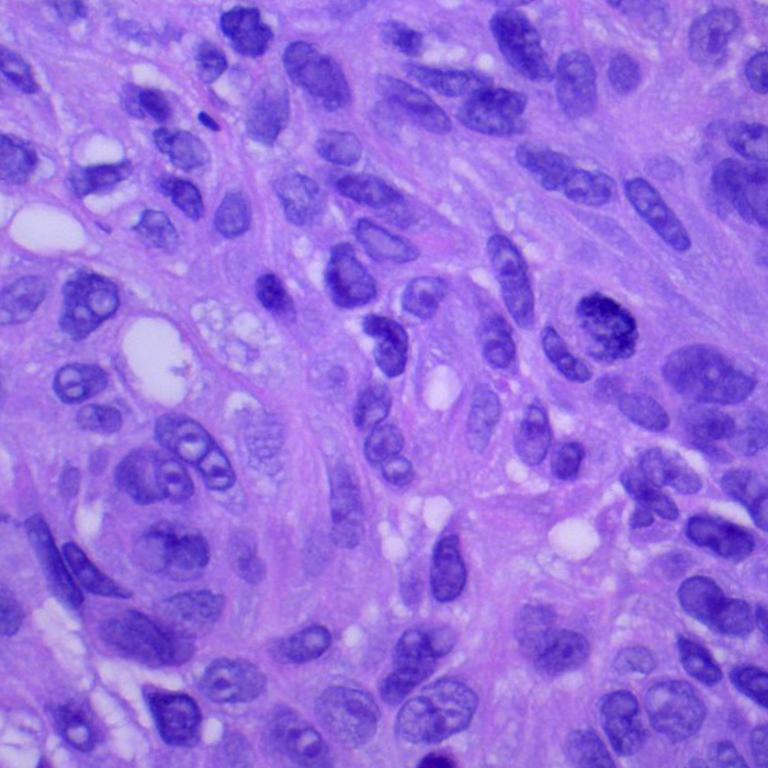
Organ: lung
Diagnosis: squamous carcinomas